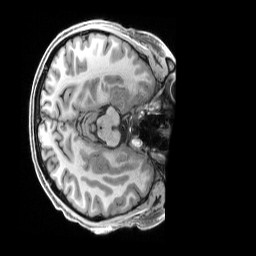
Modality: T1w
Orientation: axial
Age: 24
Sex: male
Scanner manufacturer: siemens
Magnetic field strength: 3 T
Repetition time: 2.5 s
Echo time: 0.00296 s